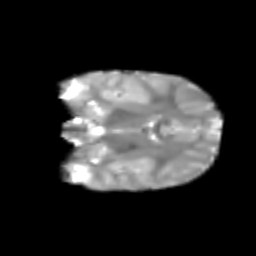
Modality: T2w
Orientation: coronal
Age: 7
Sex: female
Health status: healthy